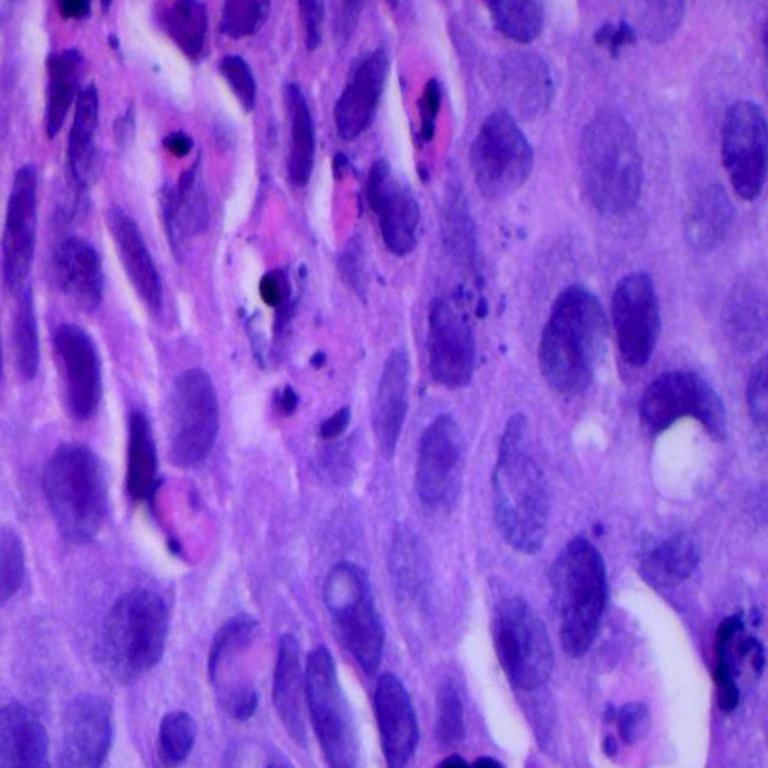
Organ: lung
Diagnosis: squamous carcinomas